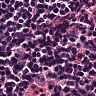
Metastatic tissue present: no